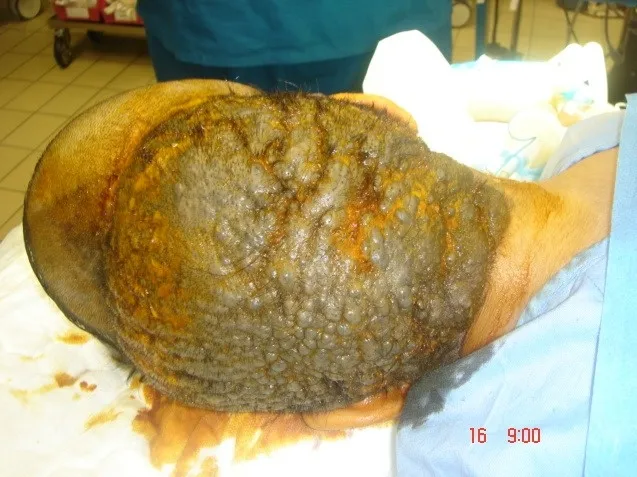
The first tissue expansion was inserted in the scalp.
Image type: medical_photograph (other_medical_photograph)